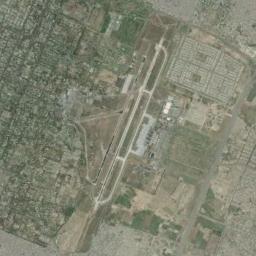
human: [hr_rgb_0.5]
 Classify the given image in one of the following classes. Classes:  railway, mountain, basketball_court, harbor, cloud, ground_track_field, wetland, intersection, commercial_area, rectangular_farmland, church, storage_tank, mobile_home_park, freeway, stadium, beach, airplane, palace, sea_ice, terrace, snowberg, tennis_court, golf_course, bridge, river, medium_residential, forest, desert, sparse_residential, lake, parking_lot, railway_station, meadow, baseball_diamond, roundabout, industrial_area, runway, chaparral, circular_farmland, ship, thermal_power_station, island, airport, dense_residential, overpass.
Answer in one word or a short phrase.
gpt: airport